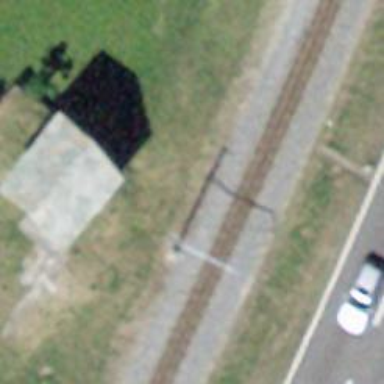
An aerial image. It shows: Catenary mast for power lines.